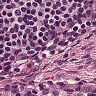
Metastatic tissue present: no